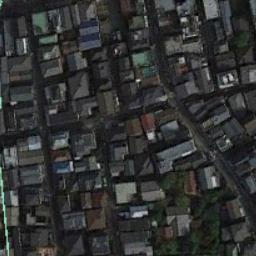
Label: residential